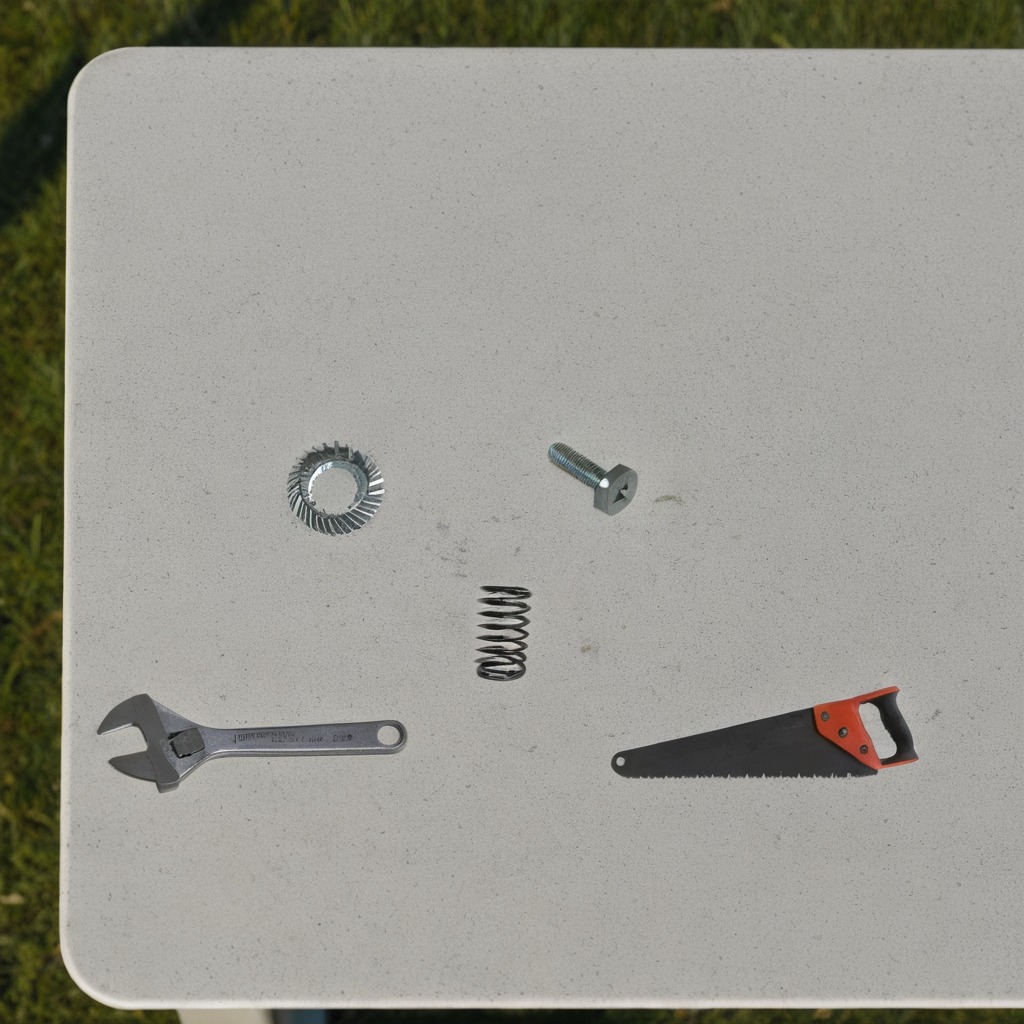
A steel gear with teeth, a metal machine screw, a coiled metal spring, a handheld metal saw, and a wrench are lying on the table.